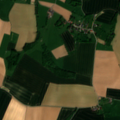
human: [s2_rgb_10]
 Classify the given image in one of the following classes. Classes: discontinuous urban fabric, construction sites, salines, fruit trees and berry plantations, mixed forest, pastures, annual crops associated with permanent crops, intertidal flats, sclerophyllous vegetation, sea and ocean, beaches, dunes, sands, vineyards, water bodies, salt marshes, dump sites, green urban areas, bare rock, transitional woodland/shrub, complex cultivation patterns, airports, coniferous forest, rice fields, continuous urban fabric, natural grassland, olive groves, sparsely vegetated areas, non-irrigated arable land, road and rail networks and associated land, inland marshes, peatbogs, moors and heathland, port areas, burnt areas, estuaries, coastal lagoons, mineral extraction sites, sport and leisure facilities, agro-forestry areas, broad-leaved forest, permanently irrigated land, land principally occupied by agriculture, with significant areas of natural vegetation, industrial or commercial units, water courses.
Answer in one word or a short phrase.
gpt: non-irrigated arable land, pastures